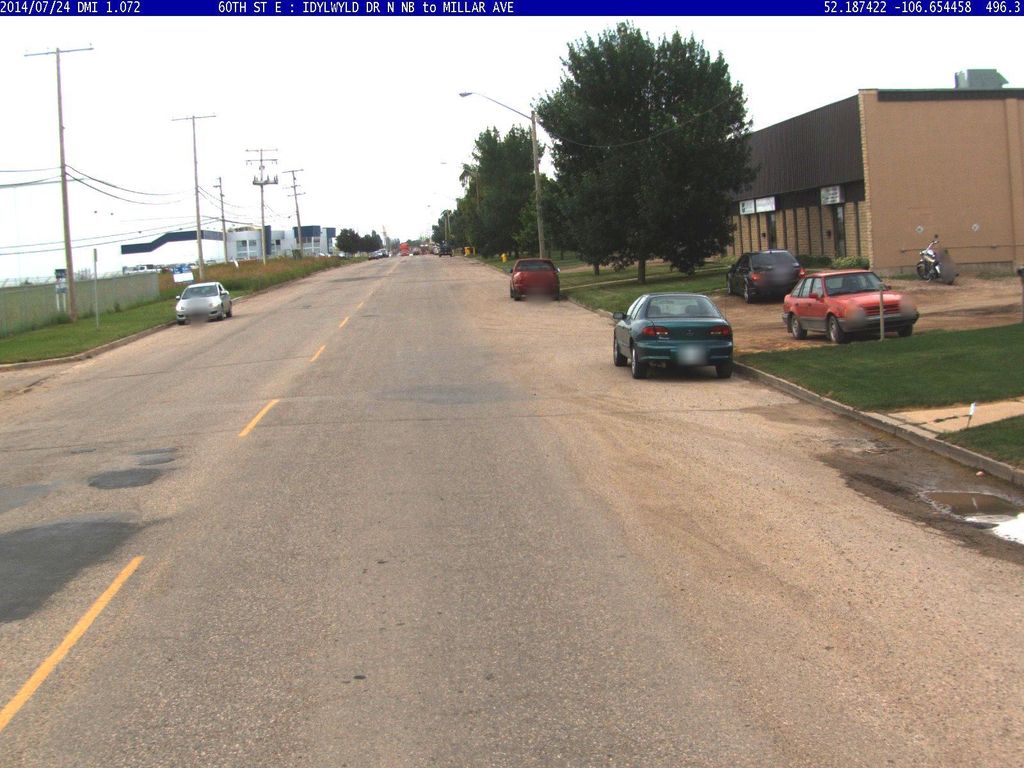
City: saskatoon